Question: I use an untypical image background inside a button. I need to make this text appear "higher" inside the button than the default (which is vertically centered). What I have to do?
CSS:
'''
.button {
width: 211px;
height: 66px;
font-family: Arial, Helvetica, sans-serif;
font-size: 18px;
text-transform: uppercase;
color: white;
background: url('../img/button.png') no-repeat;
border: none;
cursor: pointer;
}
'''
HTML:
'''
<input type="submit" class="button" value="Submit"/>
(...)
<button class="button">Get a quote</button>
'''
Screen from browser:

As you can see texts in buttons should be little bit higher then it is now
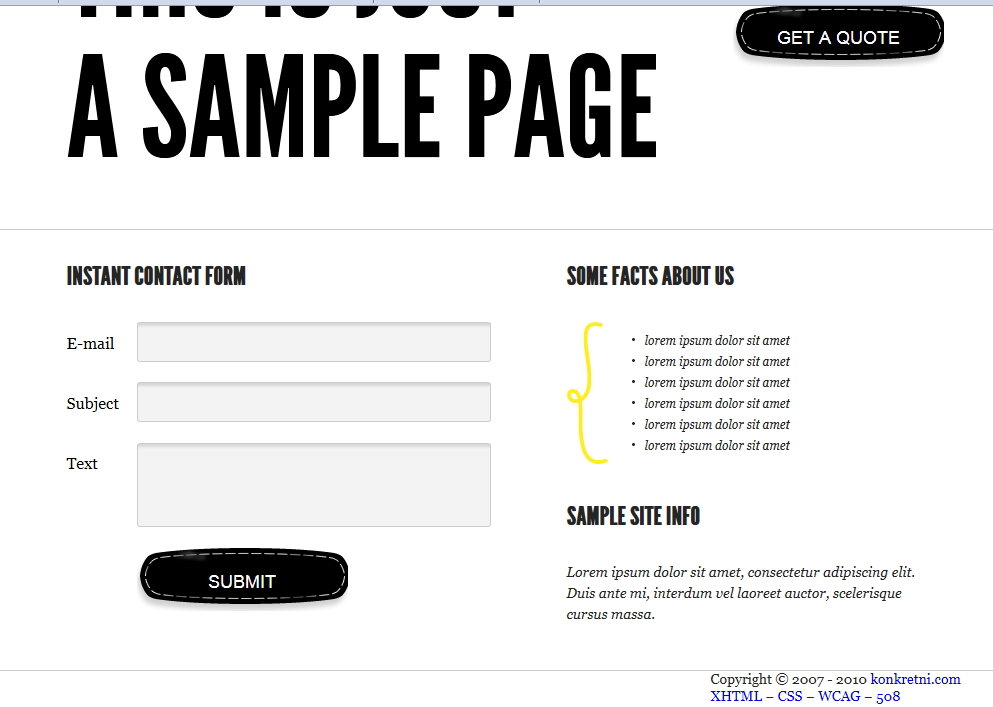
Answer: Set the 'padding-bottom'.
'''
button{
width: 300px;
height: 300px;
padding-bottom: 200px;
}
'''
<URL>